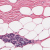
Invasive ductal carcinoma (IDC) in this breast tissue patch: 0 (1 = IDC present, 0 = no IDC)